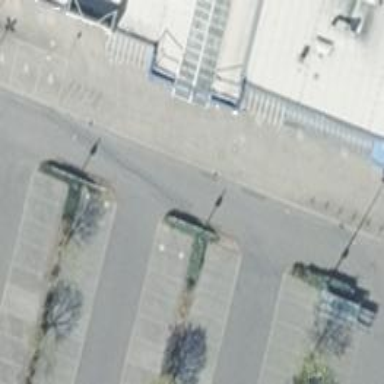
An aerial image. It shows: Paved parking aisle in service road.